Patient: sex M, age 61
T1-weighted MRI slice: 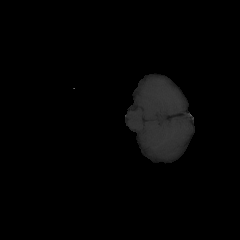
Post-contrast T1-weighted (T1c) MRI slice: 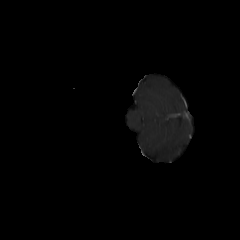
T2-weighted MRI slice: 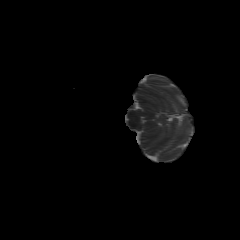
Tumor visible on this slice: no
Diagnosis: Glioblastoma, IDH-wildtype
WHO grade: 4